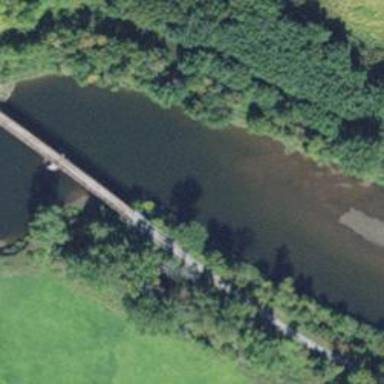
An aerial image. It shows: Bridge for cycleway.